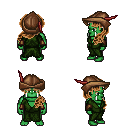
a pixel art fantasy rpg character, male body template, orc, green skin, green robe, red pants, brown princess hairstyle, leather cap, leather bracers, four views (front, back, left, right), 2x2 character sprite sheet, small pixel art, hard edges, no anti-aliasing